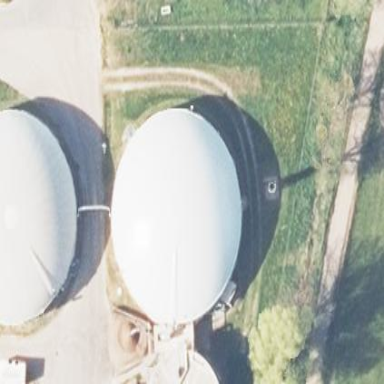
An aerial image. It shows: Storage tank with man-made structure.